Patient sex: M
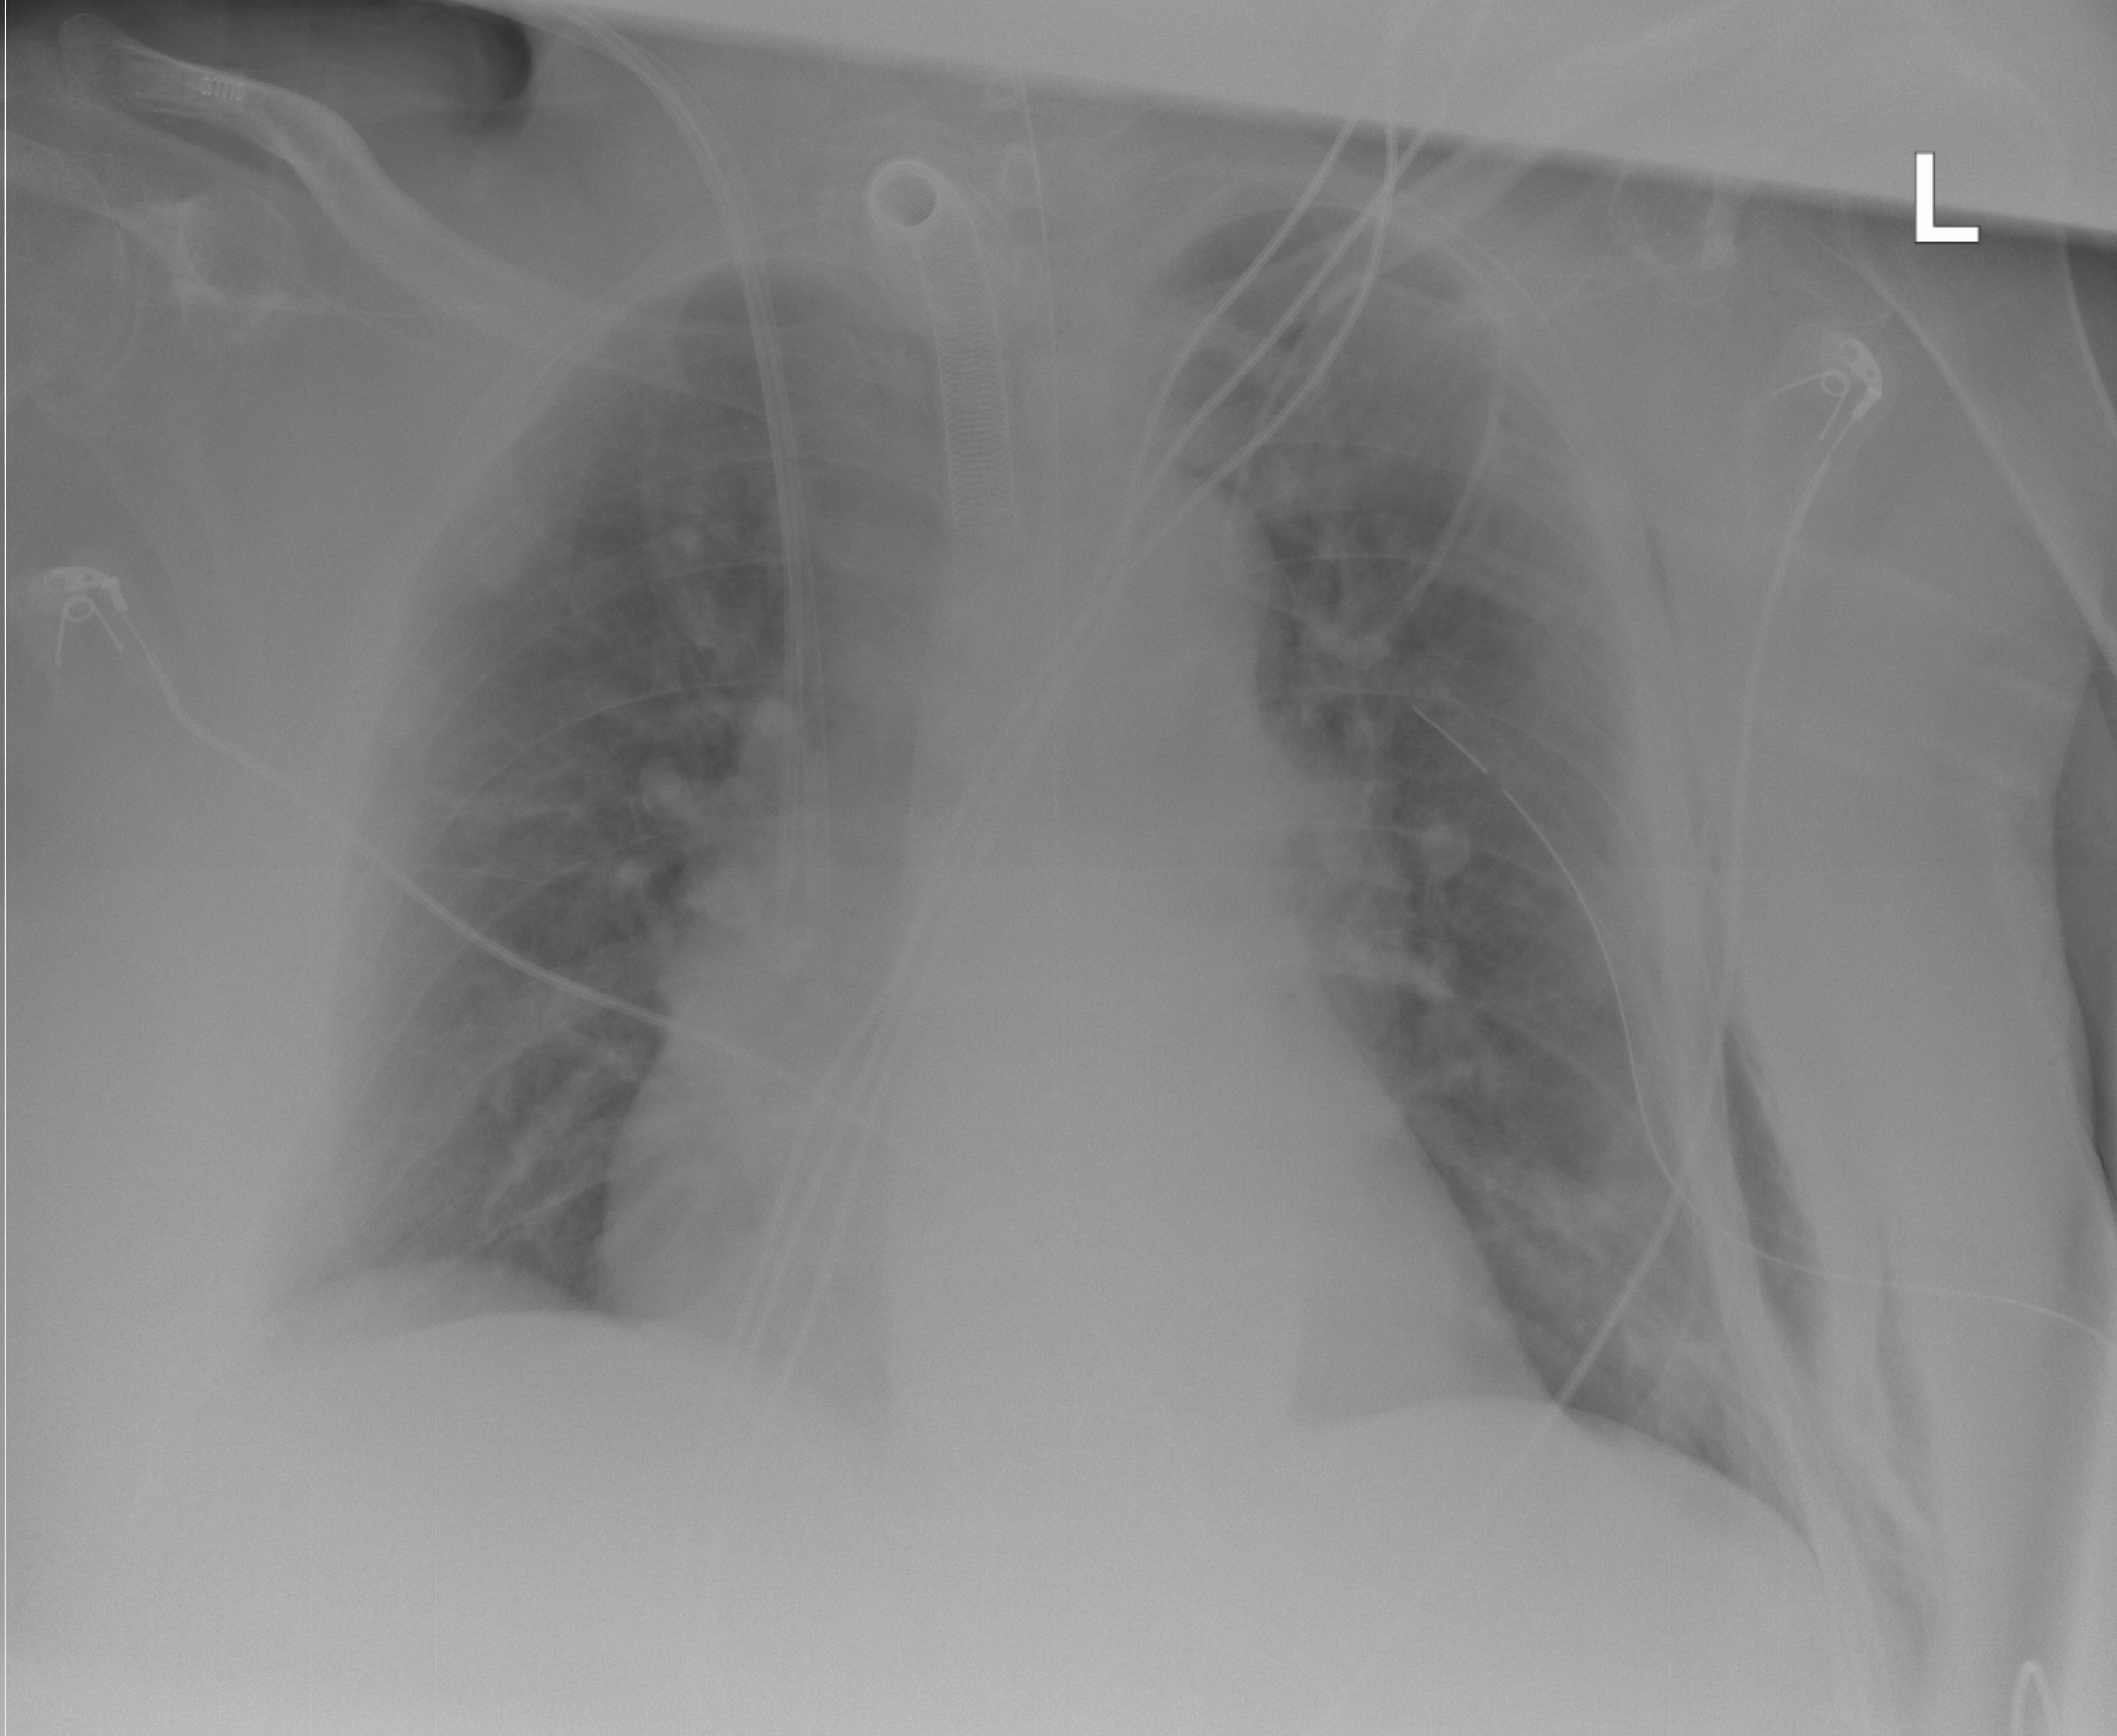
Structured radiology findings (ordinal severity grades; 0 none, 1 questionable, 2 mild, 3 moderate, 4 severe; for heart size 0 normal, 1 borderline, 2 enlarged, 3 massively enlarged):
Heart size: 2
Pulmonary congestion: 1
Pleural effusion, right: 2
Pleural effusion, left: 0
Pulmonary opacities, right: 0
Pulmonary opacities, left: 0
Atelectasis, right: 2
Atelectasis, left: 2